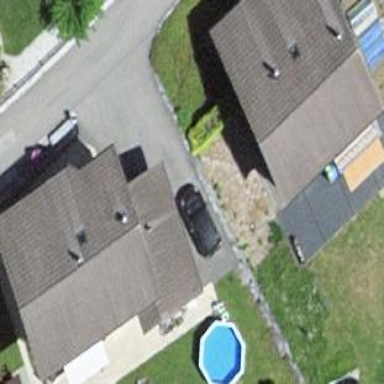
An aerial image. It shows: Simple house.